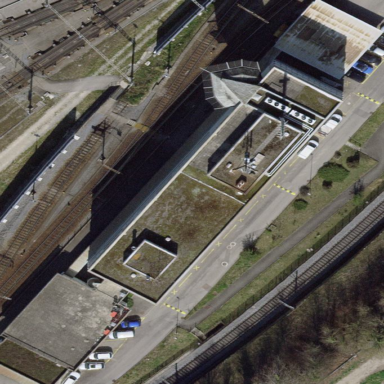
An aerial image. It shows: Industrial building.